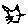
Label: cat